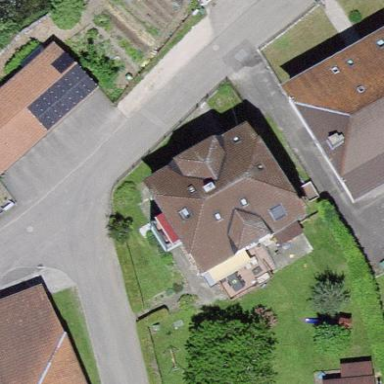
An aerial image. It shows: Residential building.